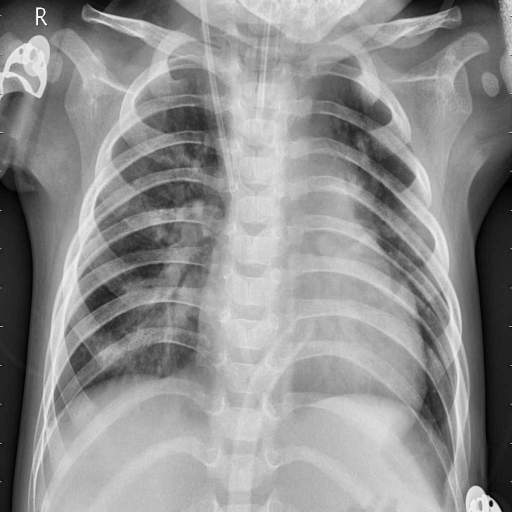
Finding: PNEUMONIA